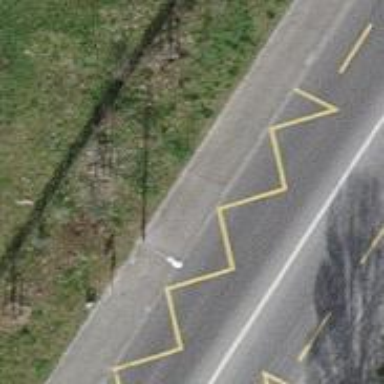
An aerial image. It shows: Asphalt sidewalk leading to public transport platform.